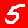
Digit: 5